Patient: sex M, age 58
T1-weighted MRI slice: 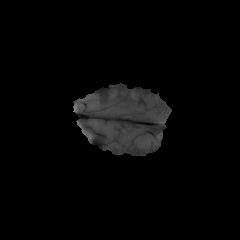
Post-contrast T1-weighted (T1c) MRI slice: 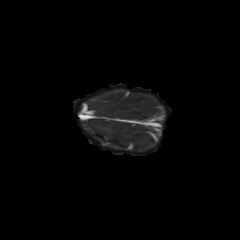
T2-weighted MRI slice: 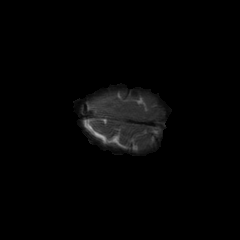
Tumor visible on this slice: yes
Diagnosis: Astrocytoma, IDH-mutant
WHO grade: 4